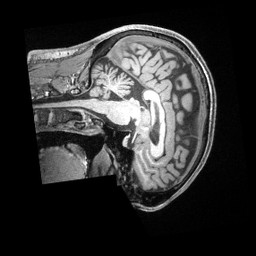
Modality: T1w
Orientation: sagittal
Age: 65
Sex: male
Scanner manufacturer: siemens
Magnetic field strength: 3 T
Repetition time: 2.5 s
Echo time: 0.00222 s